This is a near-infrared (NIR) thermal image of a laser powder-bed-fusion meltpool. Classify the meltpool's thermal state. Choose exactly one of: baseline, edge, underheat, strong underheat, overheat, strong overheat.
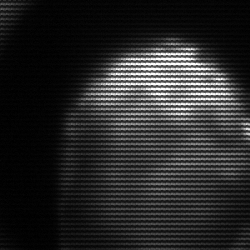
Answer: edge